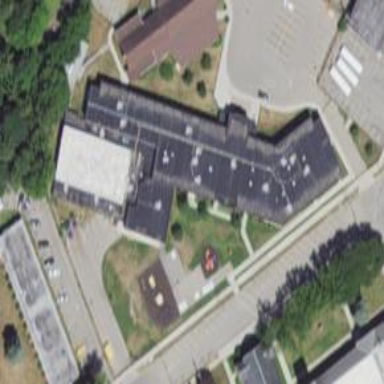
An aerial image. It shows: Kindergarten.